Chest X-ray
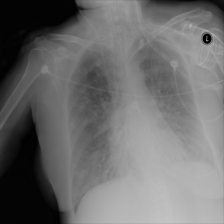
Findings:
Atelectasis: negative
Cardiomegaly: negative
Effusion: negative
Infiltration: positive
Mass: negative
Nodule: negative
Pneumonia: negative
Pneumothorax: negative
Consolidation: negative
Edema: negative
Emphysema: negative
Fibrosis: negative
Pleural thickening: negative
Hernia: negative